Question: A certain span icon on binary.com has the following html code:
'''
<span id="spot" style="" data-value="3862.76" class="price_moved_down">3,862.76</span>
'''
where the data value changes every 2 second. I want to use that that data value on my web automation script yet I do not know where to start please help. refer to the picture to understand.

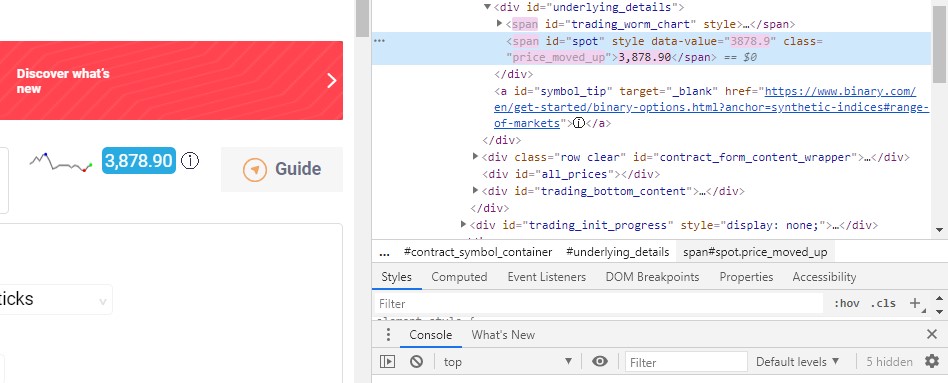
Answer: To print the text you can use either of the following <URL>:
- Using 'css_selector' and 'get_attribute()':'''
print(driver.find_element_by_css_selector("span.price_moved_down#spot[data-value]").get_attribute("innerHTML"))
'''
- Using 'xpath' and attribute:'''
print(driver.find_element_by_xpath("//span[@class='price_moved_down' and @id='spot'][@data-value]").text)
'''
---
Ideally, to print the text you have to induce <URL>:
- Using 'CSS_SELECTOR':'''
print(WebDriverWait(driver, 20).until(EC.visibility_of_element_located((By.CSS_SELECTOR, "span.price_moved_down#spot[data-value]"))).get_attribute("innerHTML"))
'''
- Using 'XPATH':'''
print(WebDriverWait(driver, 20).until(EC.visibility_of_element_located((By.XPATH, "//span[@class='price_moved_down' and @id='spot'][@data-value]"))).text)
'''
- : You have to add the following imports :'''
from selenium.webdriver.support.ui import WebDriverWait
from selenium.webdriver.common.by import By
from selenium.webdriver.support import expected_conditions as EC
'''
> You can find a relevant discussion in <URL>
---
## Outro
Link to useful documentation:
- <URL>